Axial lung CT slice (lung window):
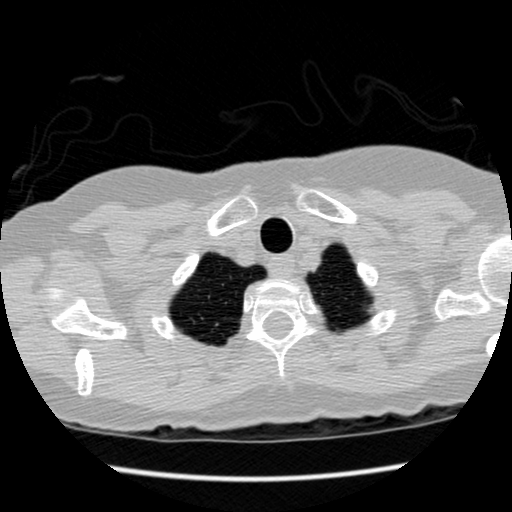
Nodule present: no